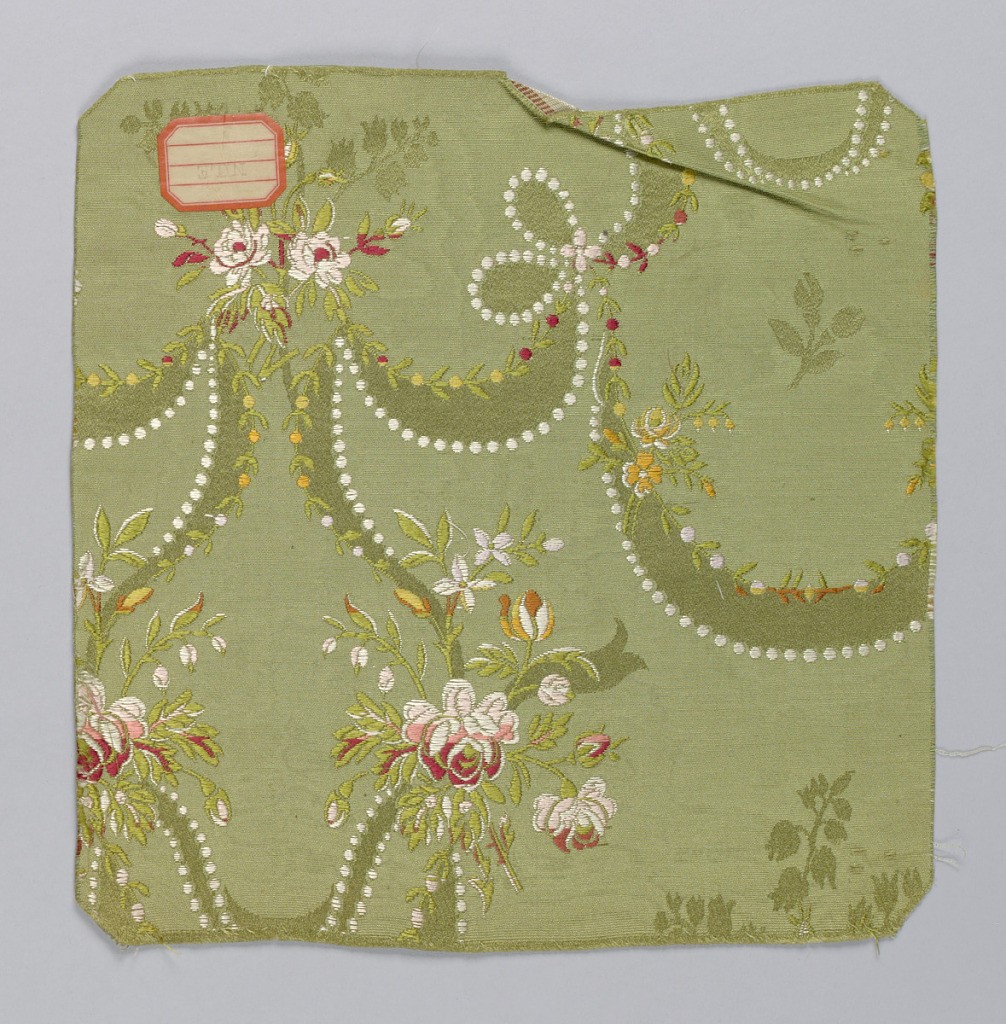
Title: Sample
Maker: Orinoka Mills, Philadelphia, Pennsylvania, USA
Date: ca. 1910
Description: Green with swags and flowers.  The wefts are used in stripes of color, green, pink, red and orange.